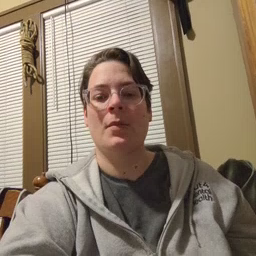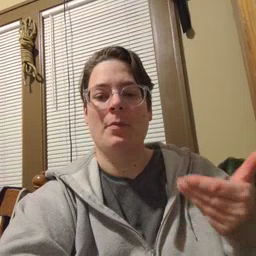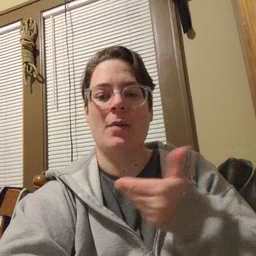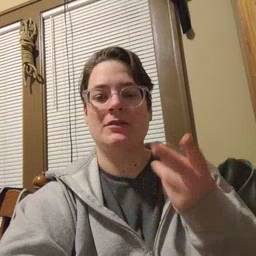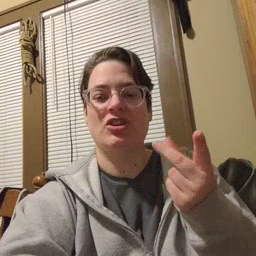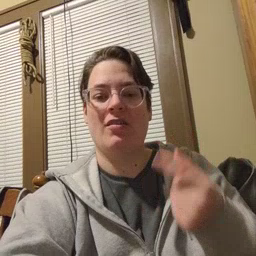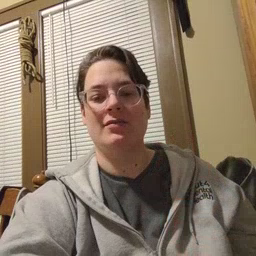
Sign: puppy